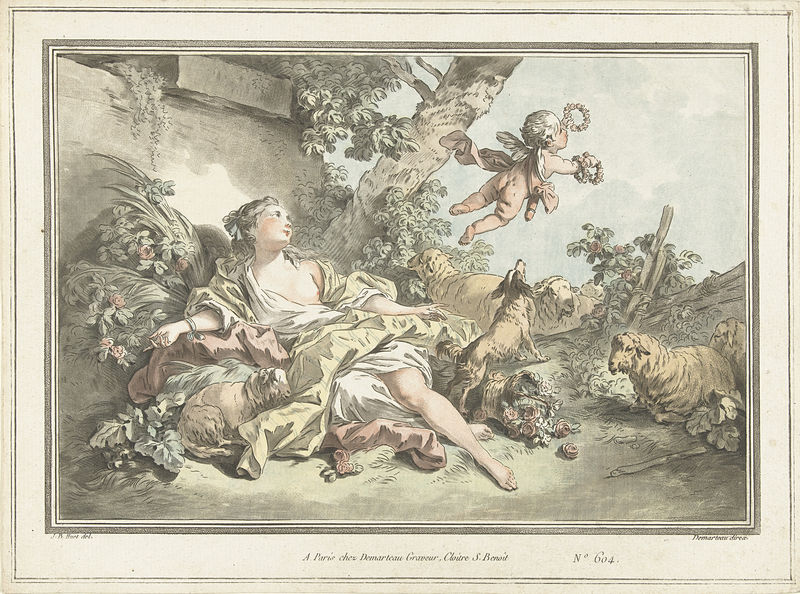
Titel: Herderin met wegvliegende Amor
Künstler: Gilles Antoine Demarteau
Standort: Amsterdam
Institution: Rijksmuseum
Schlagwörter: baum, flügel, gemälde, landschaft, blume, blumen, frau, hund, engel, liegend, schaf, kranz, schafe, liegt